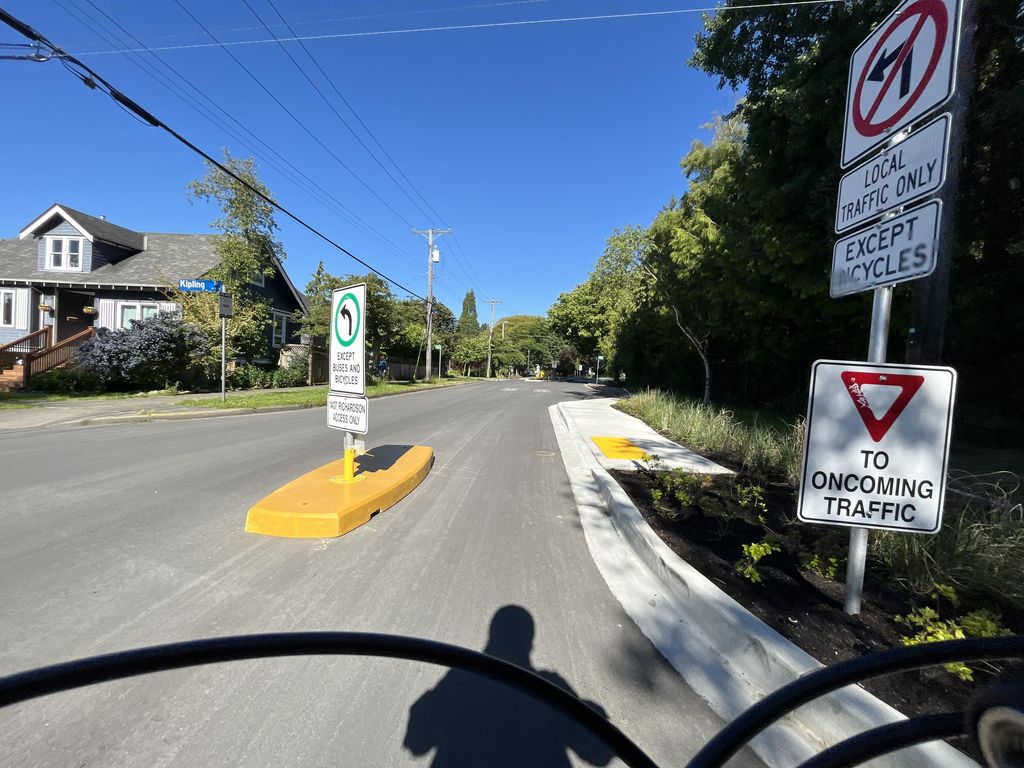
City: victoria